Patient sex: M
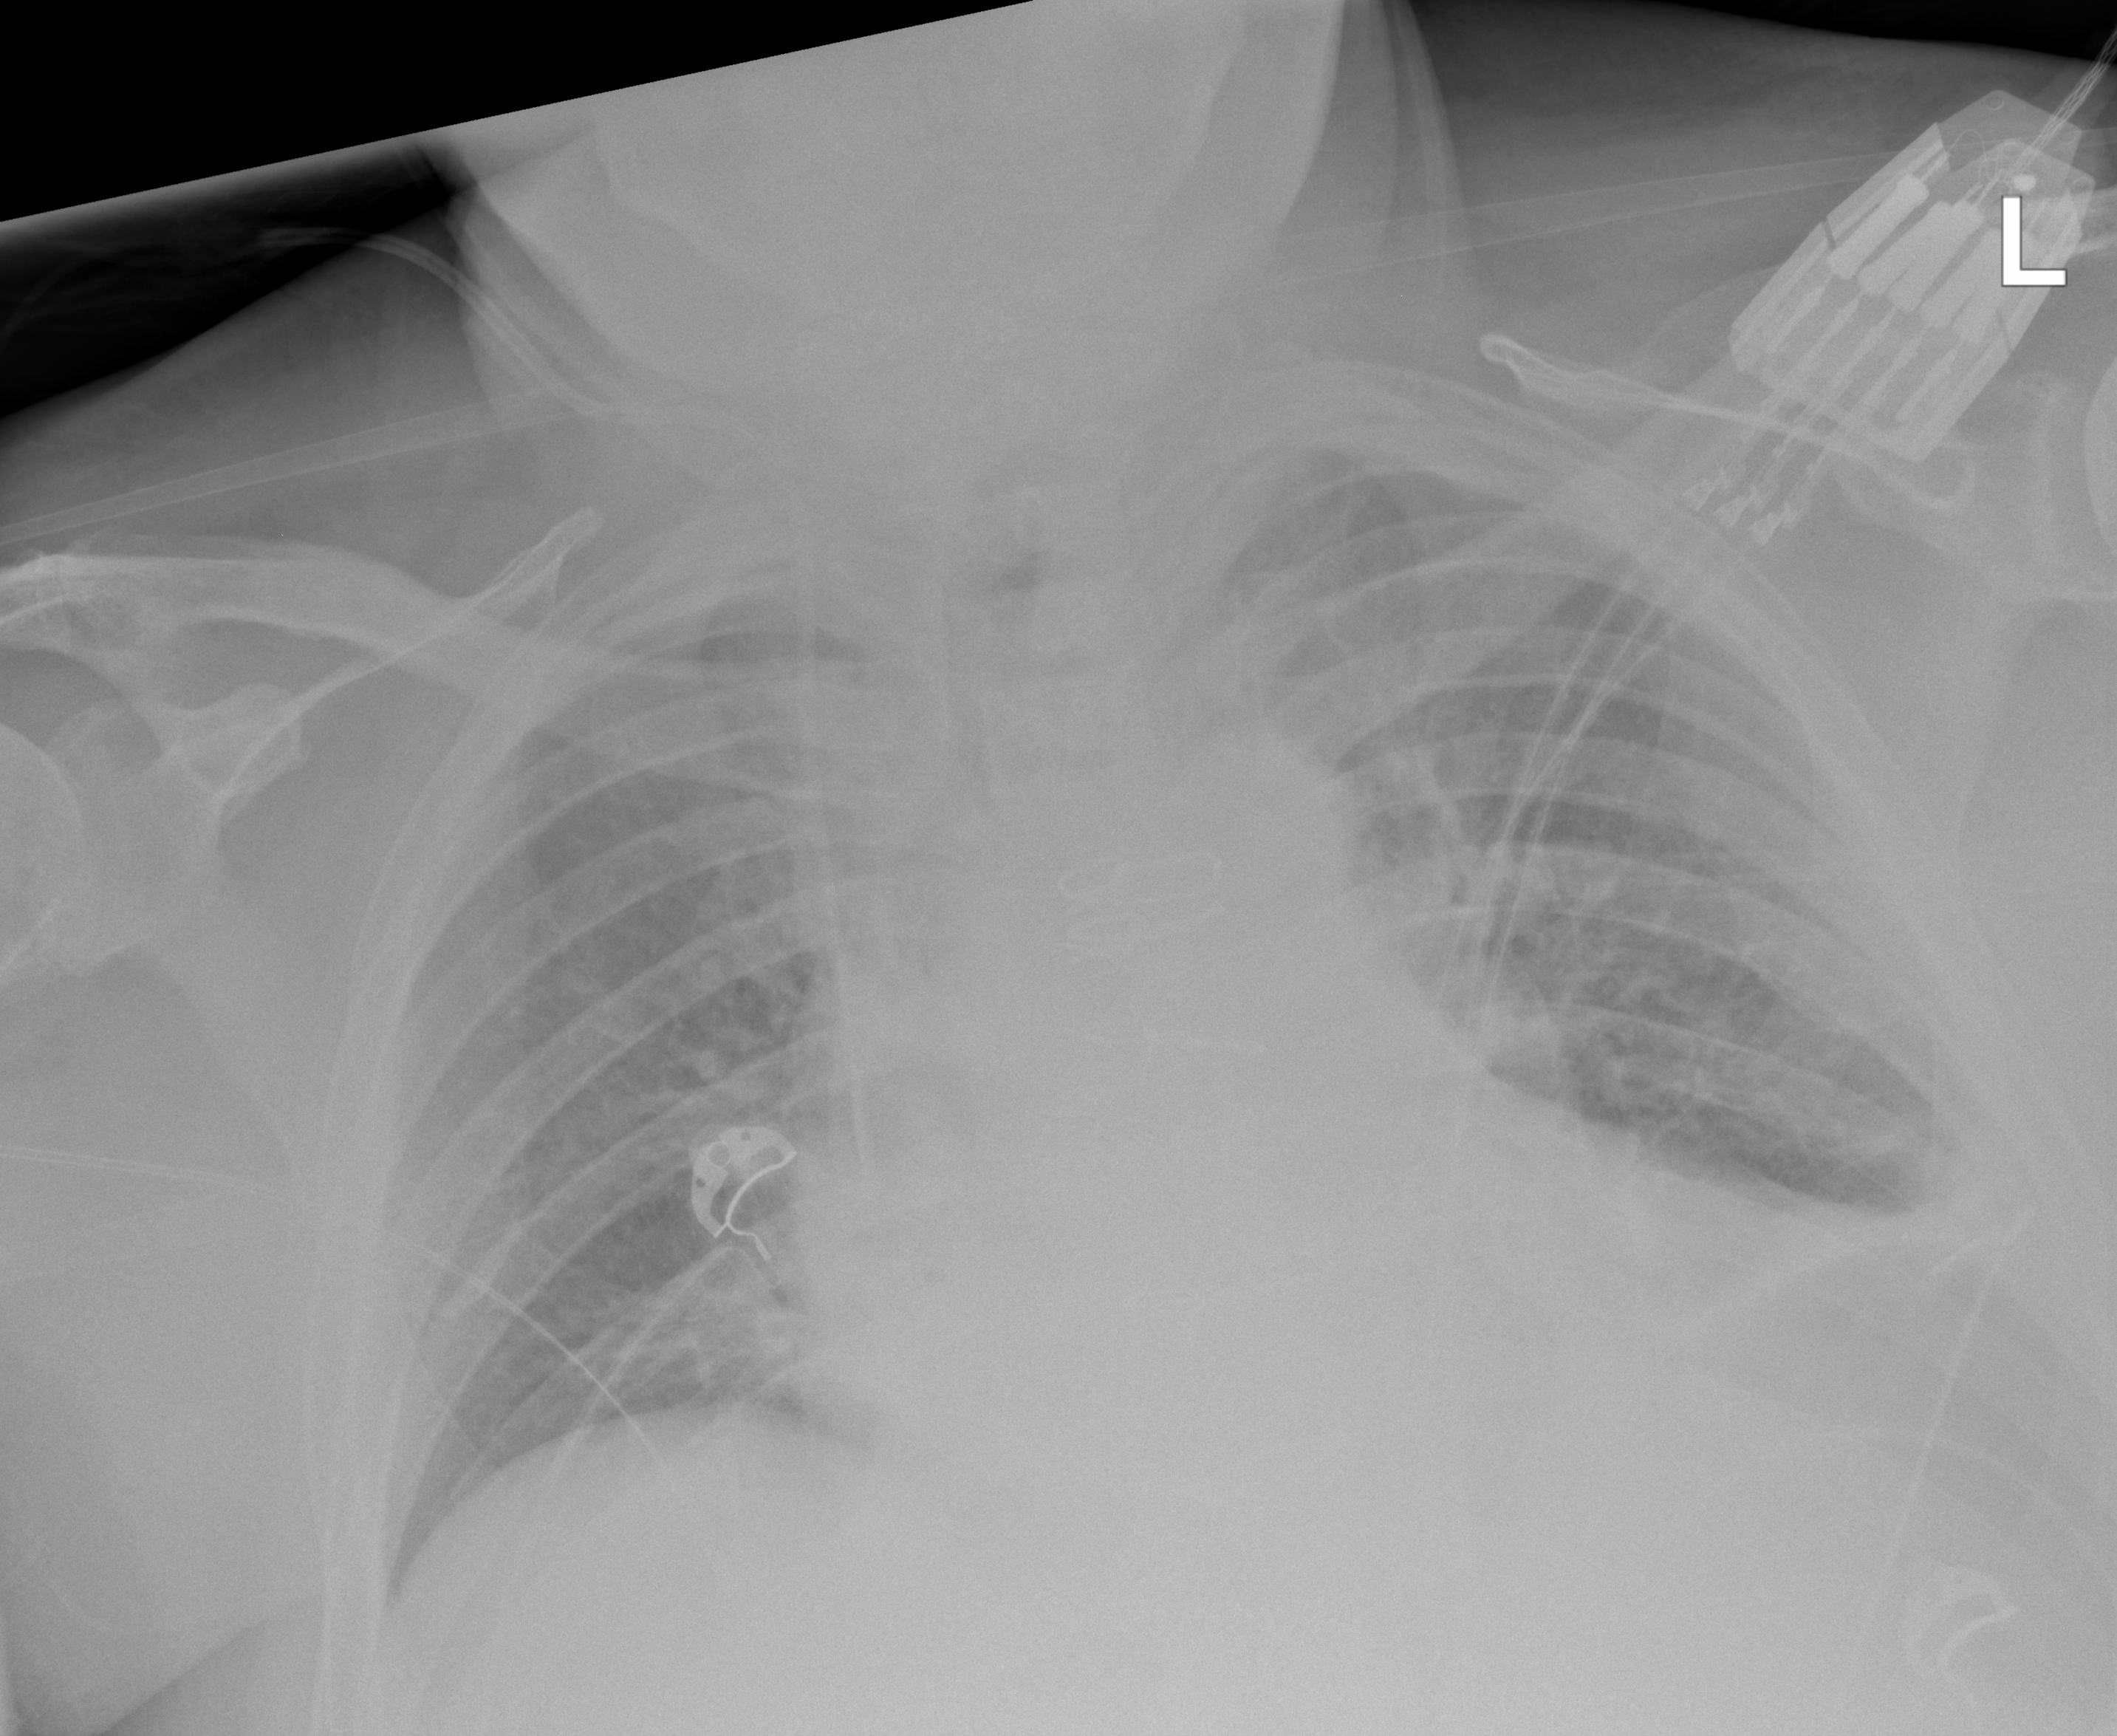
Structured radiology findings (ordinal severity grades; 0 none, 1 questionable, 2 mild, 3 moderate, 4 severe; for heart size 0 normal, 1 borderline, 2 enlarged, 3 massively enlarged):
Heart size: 2
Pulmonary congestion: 0
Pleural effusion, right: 0
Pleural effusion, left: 2
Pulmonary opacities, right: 0
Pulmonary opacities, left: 0
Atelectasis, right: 0
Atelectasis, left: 2